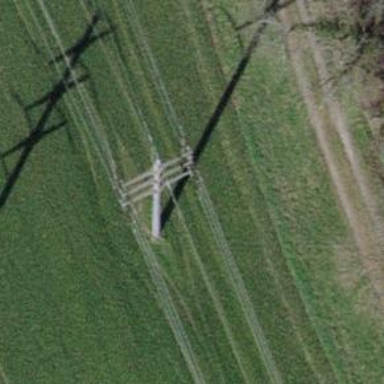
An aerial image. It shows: Three power lines with cables.